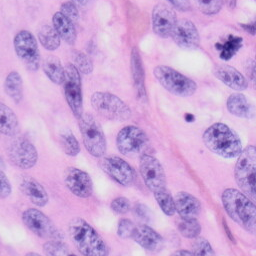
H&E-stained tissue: Skin